Current action and preconditions to check: path_clear

Your task: For each precondition in the list above, predict whether it will hold at this action.

Consider the current scene as observed from the mobile robot's camera, and analyze the predicted future states of all dynamic agents (e.g., people, animals, vehicles, or any moving entities) within the NEXT SECOND.

IMPORTANT: Only answer "very likely" if you are absolutely certain—based on strong, clear evidence—that a dynamic agent will violate the precondition in the predicted future state. Do NOT answer "very likely" for unlikely, ambiguous, or low-probability risks.

Ask yourself for each precondition: Is there a high probability, with clear and convincing evidence, that the predicted future states of any dynamic agent will interfere with the predicted future state of the currently executing action within the NEXT SECOND, causing that precondition to fail?

Assess the risk level based on these predictions. Use "likely" or "very likely" if motions create a clear risk of interference.

Use "neutral" or "improbable" if agents are nearby but their predicted paths are clearly diverging or non-conflicting.

Failure Risk Categories: "very improbable", "improbable", "neutral", "likely", "very likely"

Answer Format: Output ONLY the probability_of_failure value from these categories: "very improbable", "improbable", "neutral", "likely", "very likely"

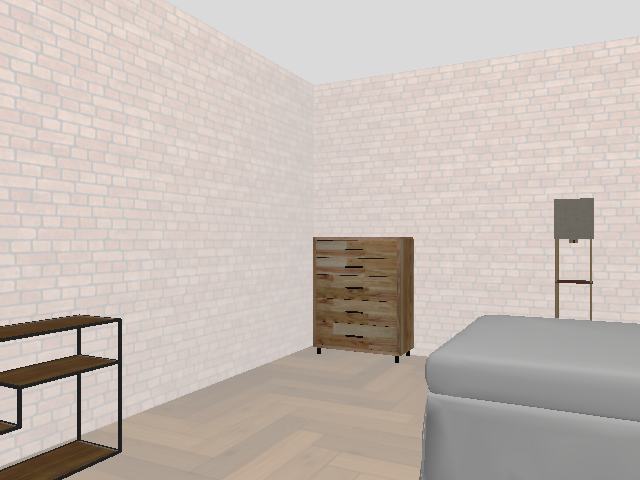

Answer: very improbable